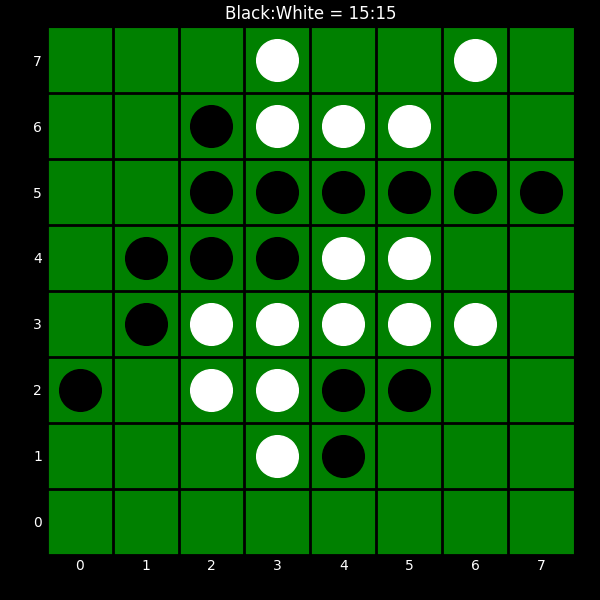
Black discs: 15
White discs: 15